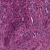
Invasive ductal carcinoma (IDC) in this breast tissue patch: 1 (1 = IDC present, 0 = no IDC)